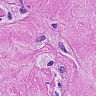
Metastatic tissue present: yes